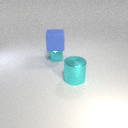
large blue rubber cube above small cyan metal cube